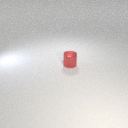
small red metal cylinder